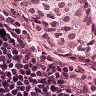
Metastatic tissue present: yes